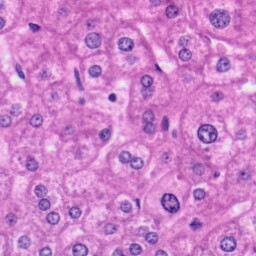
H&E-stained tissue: Liver